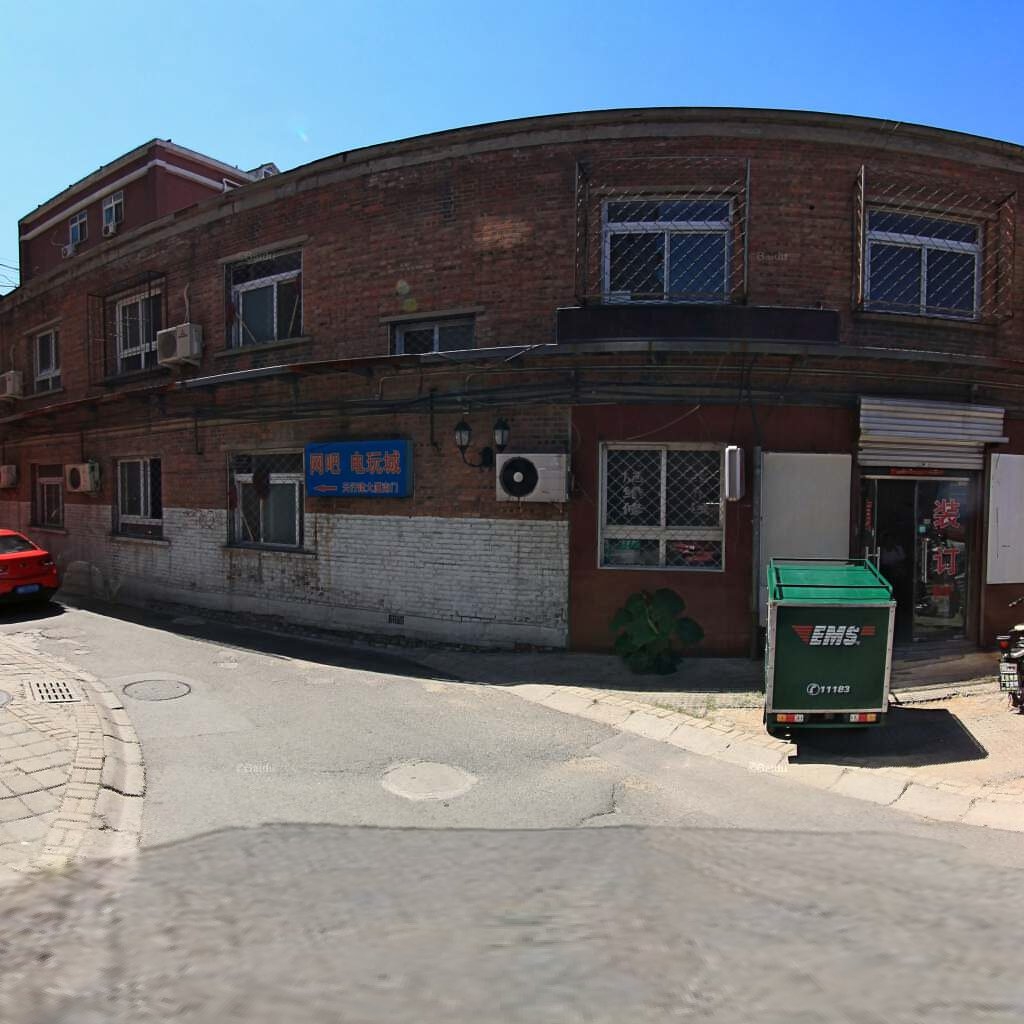
Region: Haidian
Road damage annotations: longitudinal crack, manhole cover, transverse crack, manhole cover